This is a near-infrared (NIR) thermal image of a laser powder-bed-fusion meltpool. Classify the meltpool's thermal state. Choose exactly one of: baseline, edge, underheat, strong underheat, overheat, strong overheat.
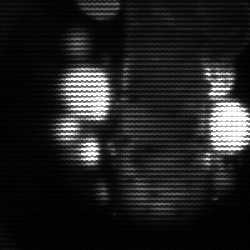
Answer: strong underheat